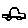
Label: car